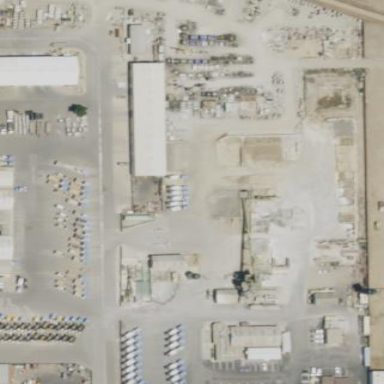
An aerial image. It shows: Industrial area.